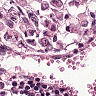
Metastatic tissue present: yes